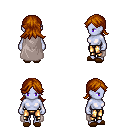
a pixel art fantasy rpg character, female body template, dark elf, purple skin, gray cape, gold greaves, brunette loose hair, brown slippers, four views (front, back, left, right), 2x2 character sprite sheet, small pixel art, hard edges, no anti-aliasing